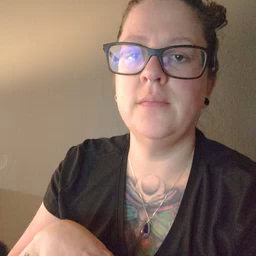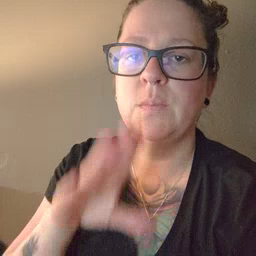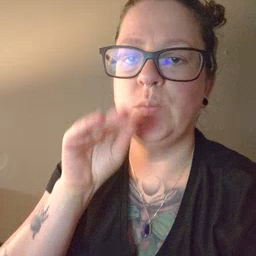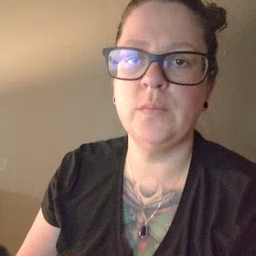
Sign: goose